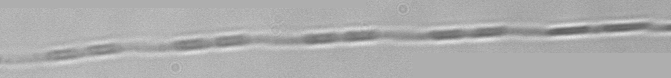
Label: Pseudo-nitzschia